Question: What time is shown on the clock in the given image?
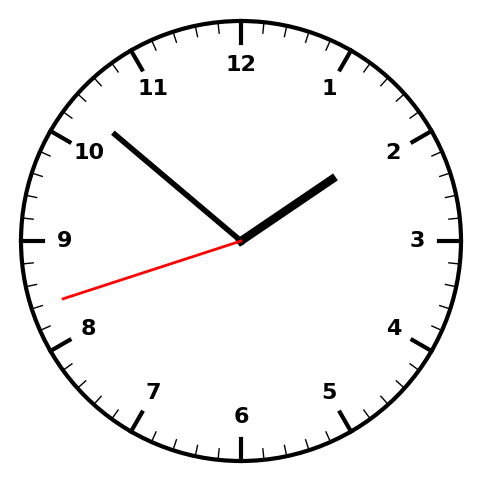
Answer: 01:51:42